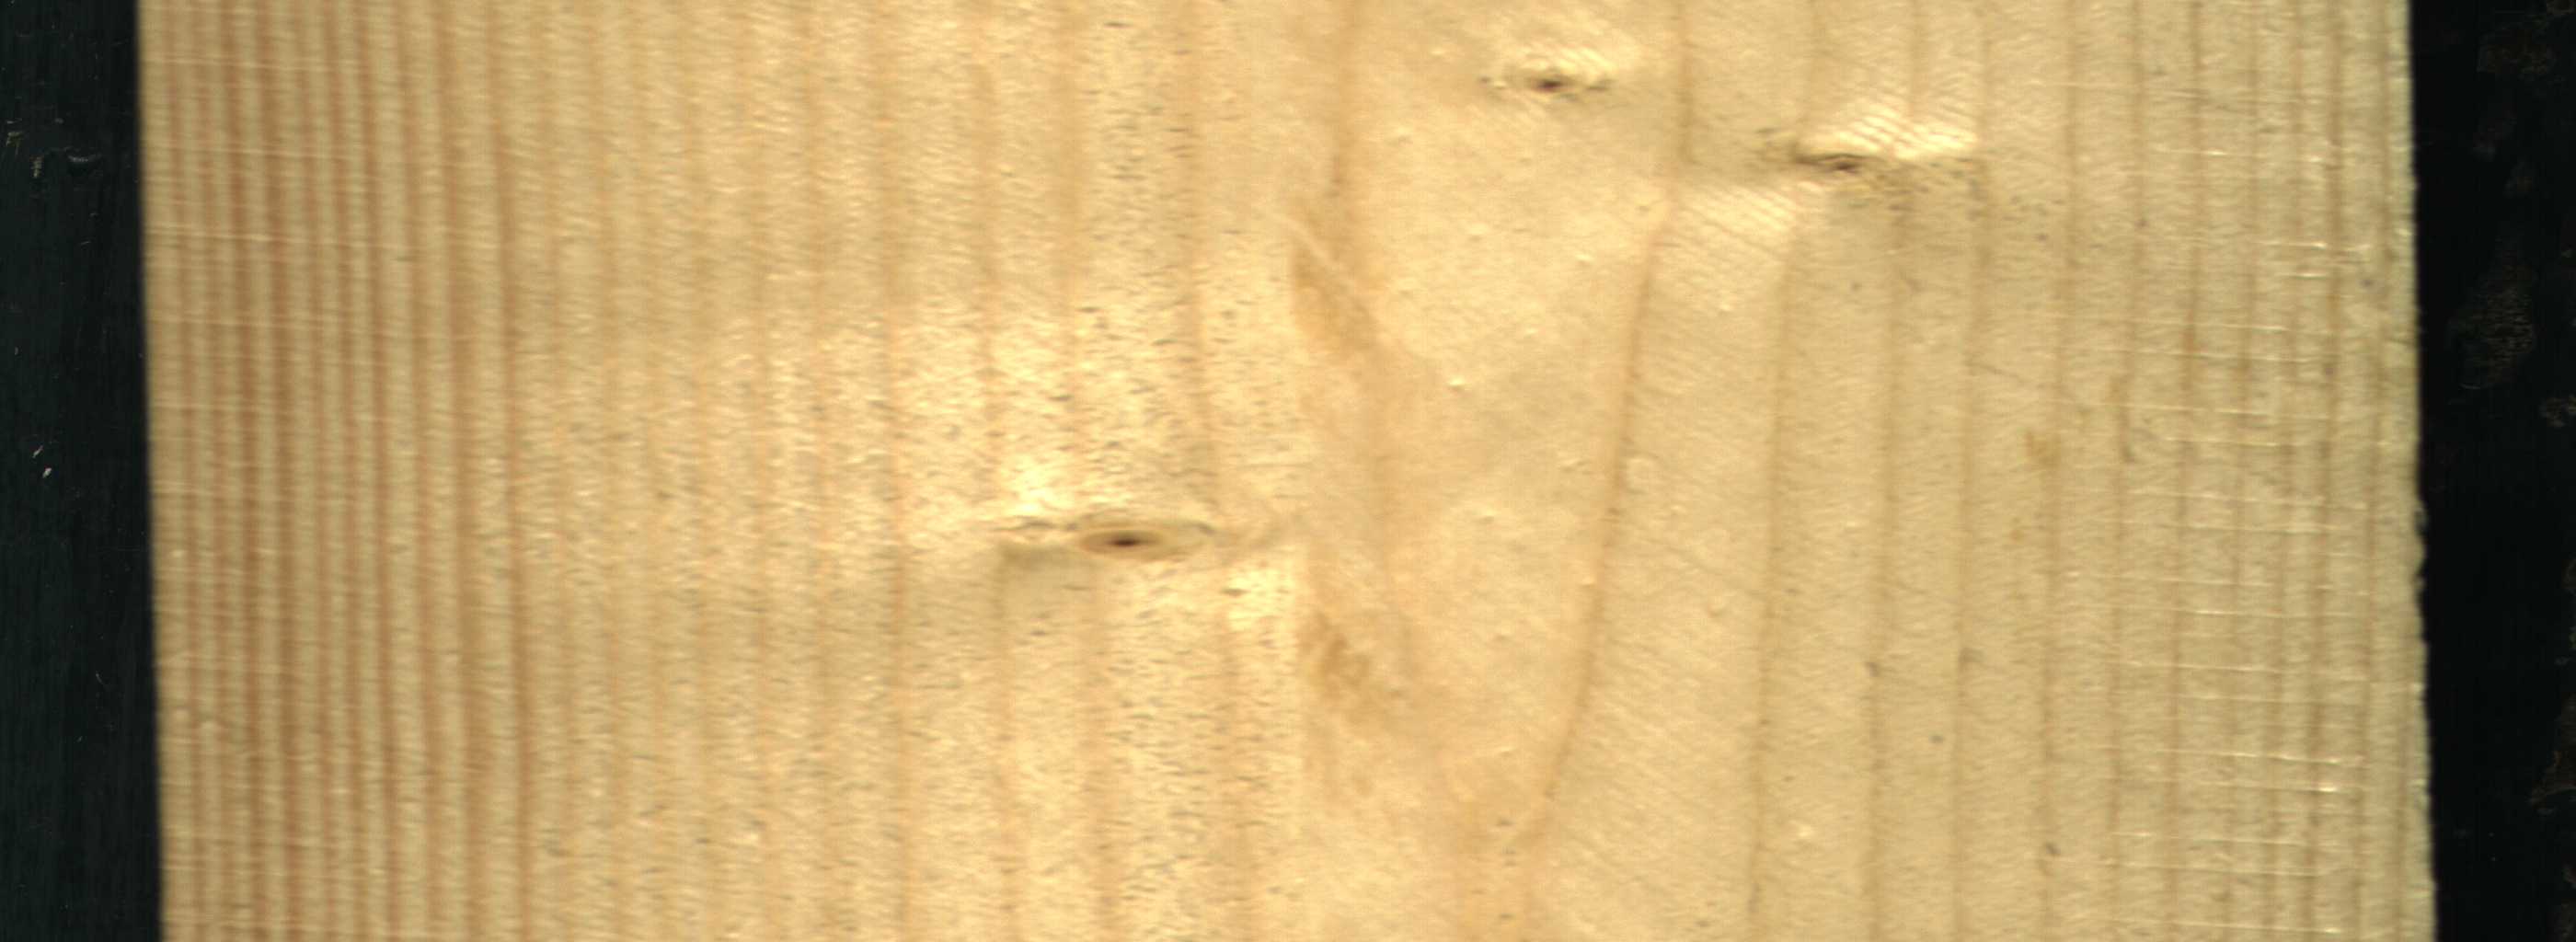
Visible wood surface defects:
Live_Knot
Live_Knot
Live_Knot